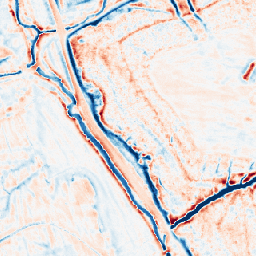
Category: edge_preserving
Decomposition family: bilateral
Decomposition parameters: d: 15
sigma_color: 150
sigma_space: 75
Upsampling method: nearest
Upsampling parameters: scale: 8
Upsampling scale: 8